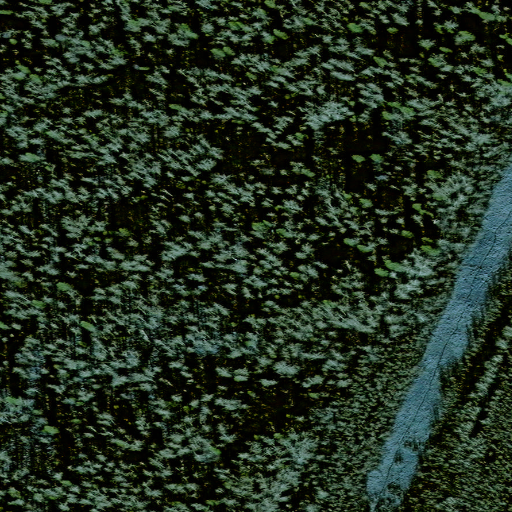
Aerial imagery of island in Alaska named Eagle Island containing only unknown